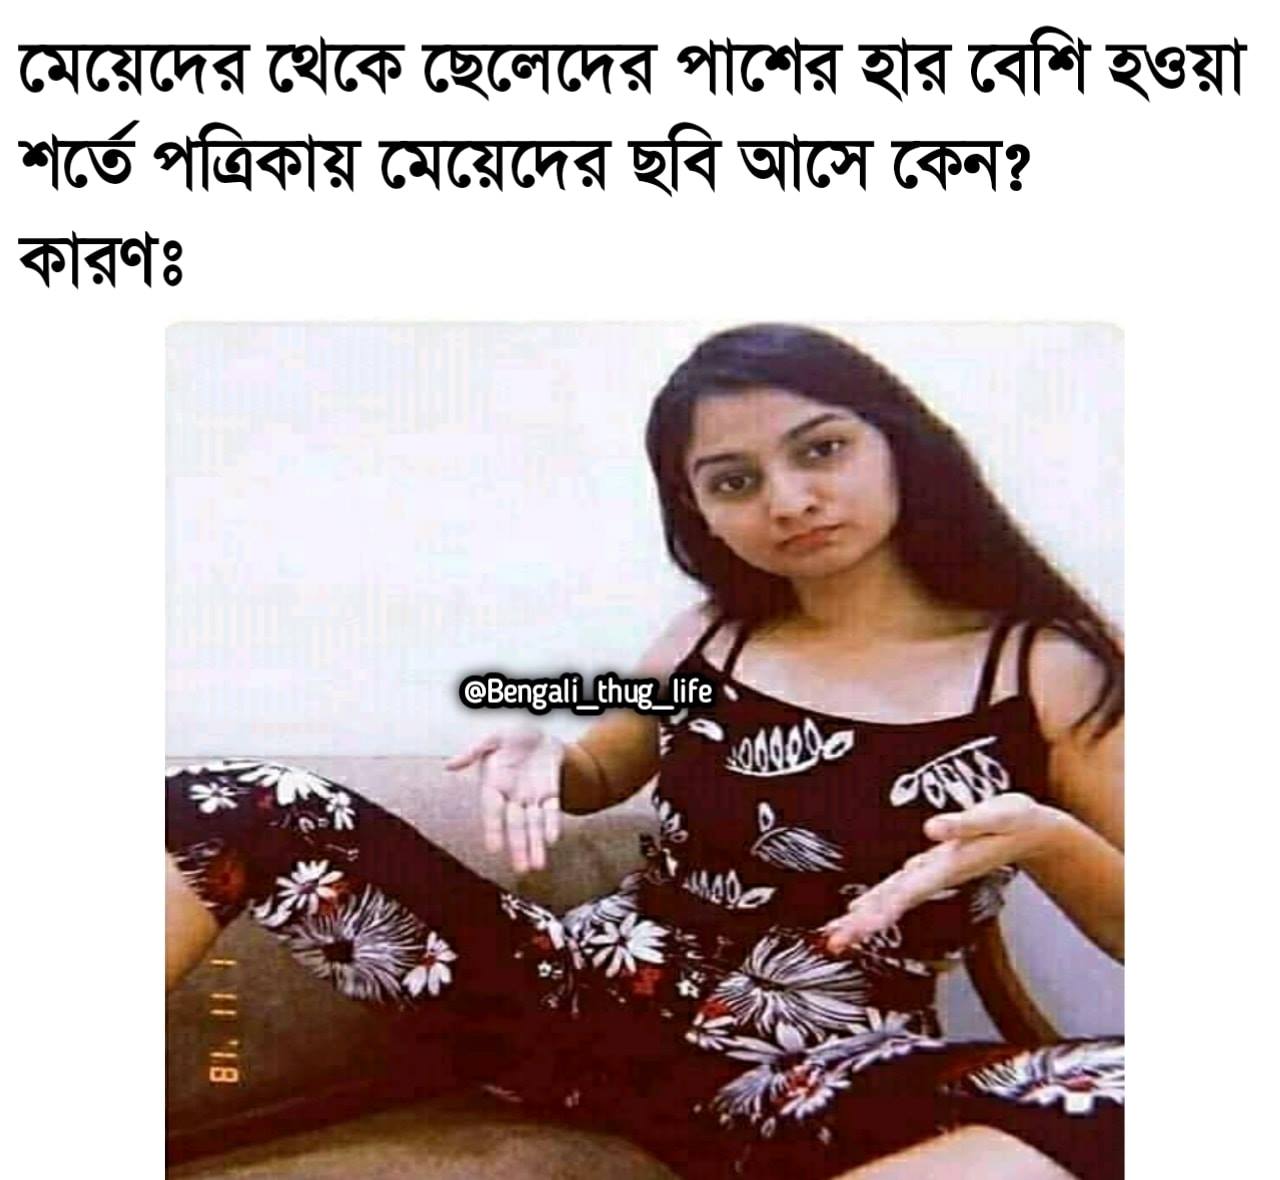
Caption: মেয়েদের থেকে ছেলেদের পাশের হার বেশি হওয়া শর্তে পত্রিকায় মেয়েদের ছবি আসে কেন ?  কারণঃ
Label: hate